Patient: sex M, age 67
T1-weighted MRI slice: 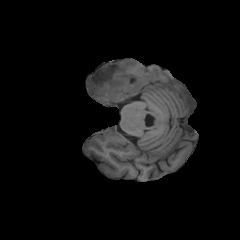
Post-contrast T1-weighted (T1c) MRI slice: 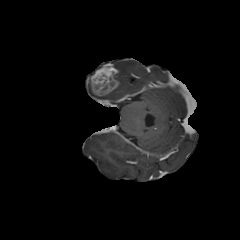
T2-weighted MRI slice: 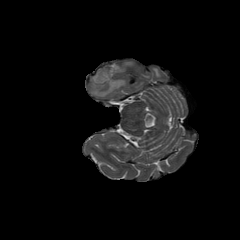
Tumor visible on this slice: yes
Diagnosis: Glioblastoma, IDH-wildtype
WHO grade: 4